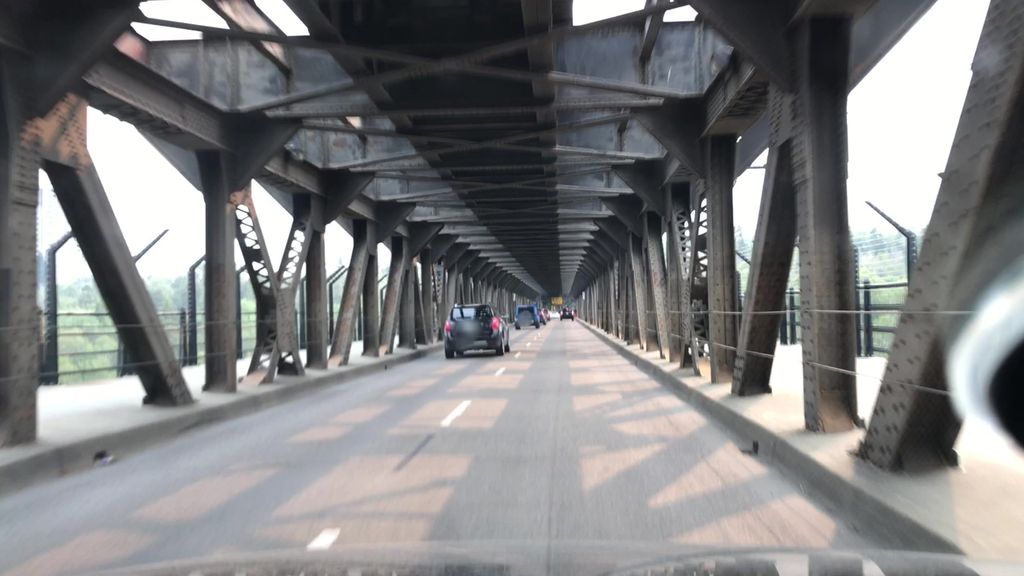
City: edmonton